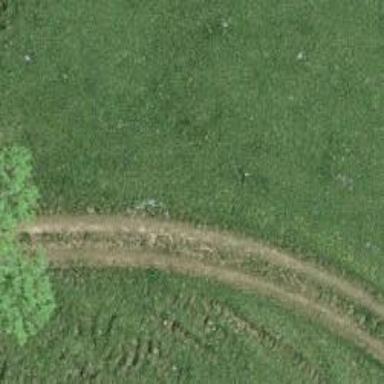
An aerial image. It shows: Grass track road with grade 5 tracktype.